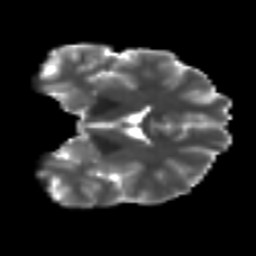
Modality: T2w
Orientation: coronal
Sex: male
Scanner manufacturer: ge
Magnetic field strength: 3 T
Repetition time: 7 s
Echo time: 0.08 s